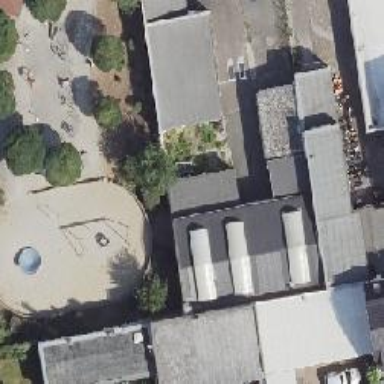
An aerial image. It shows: Playground with basket swing.